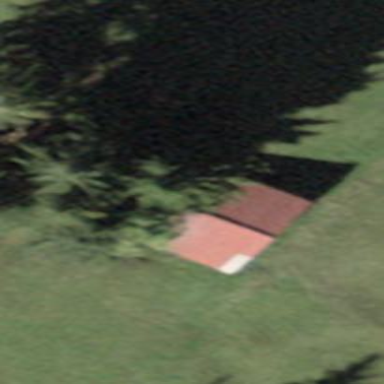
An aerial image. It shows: Rural barn.